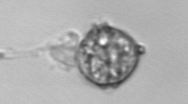
Label: Protoperidinium